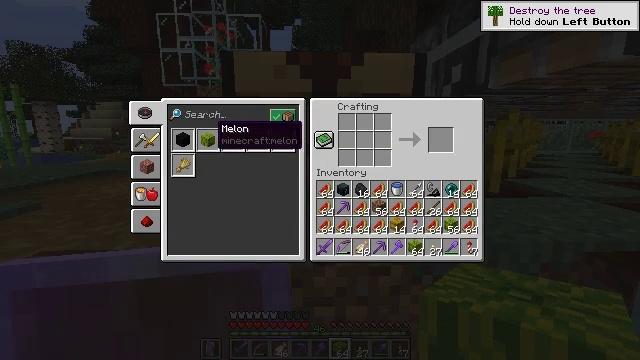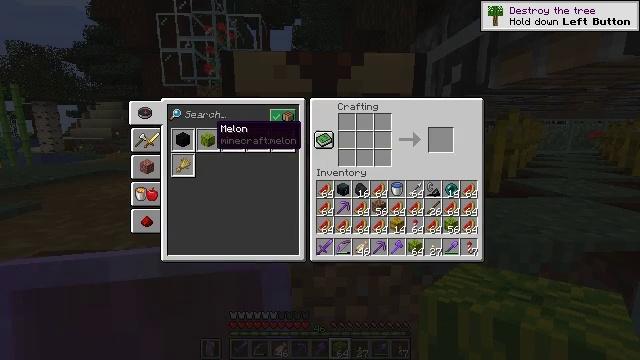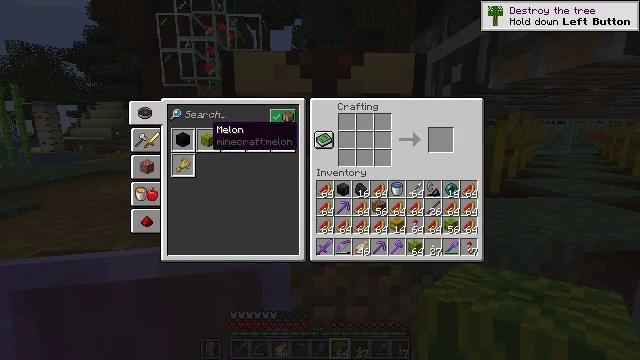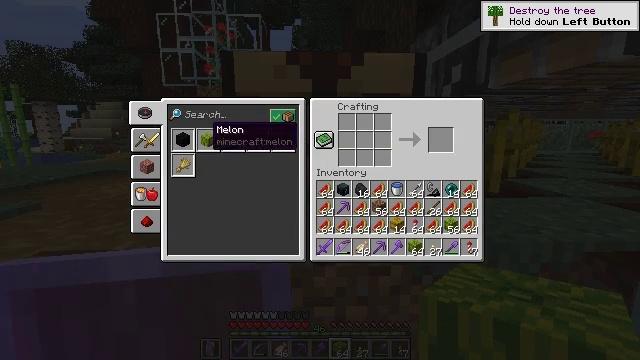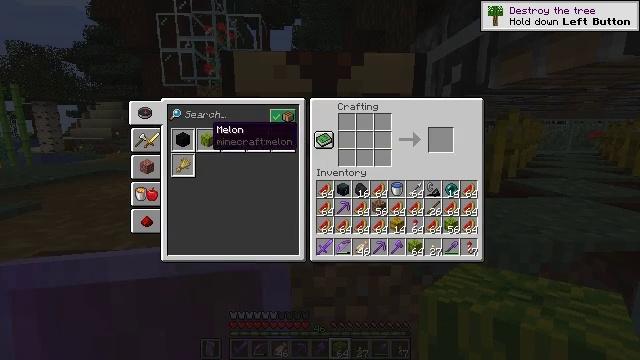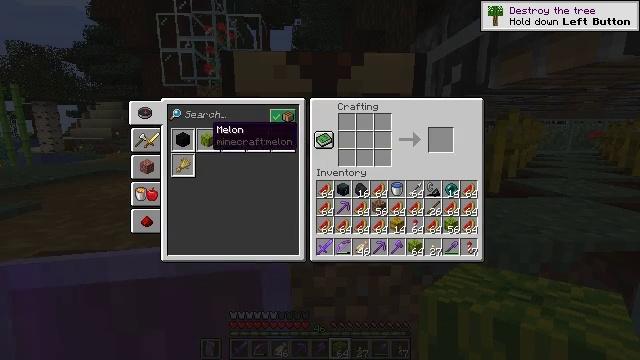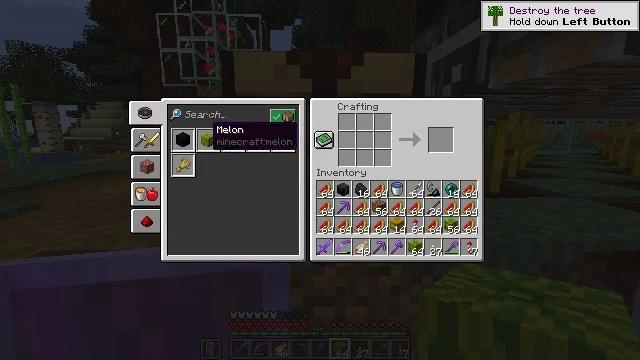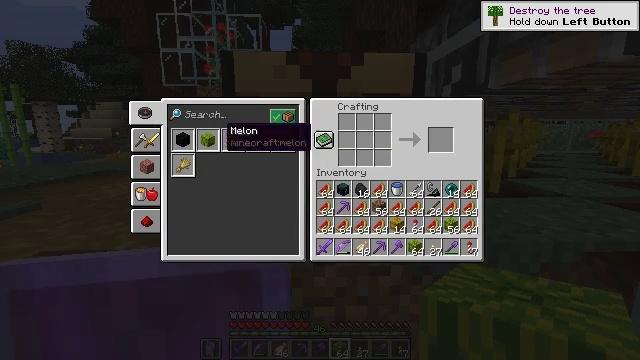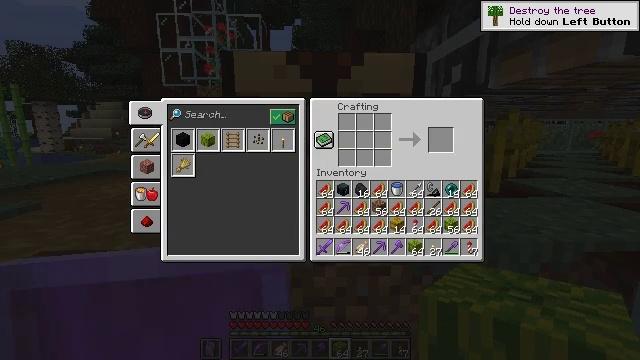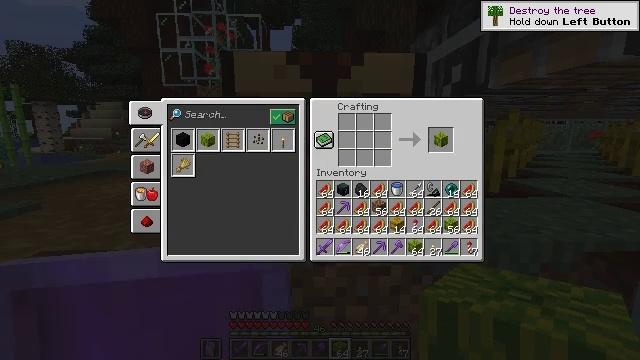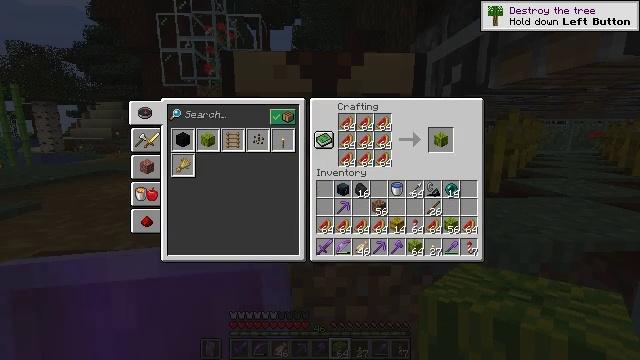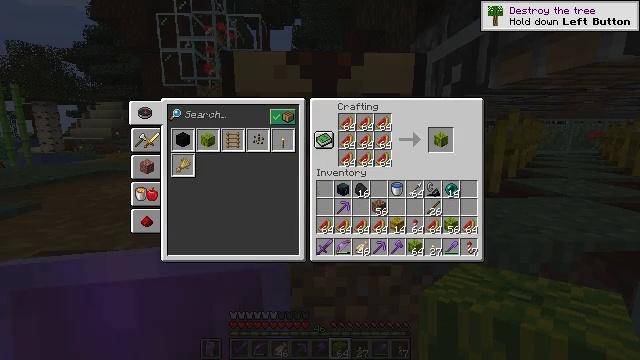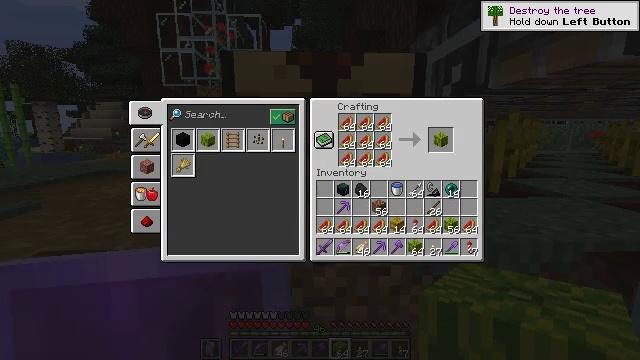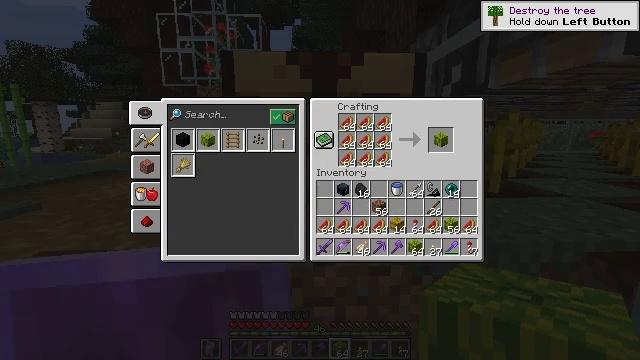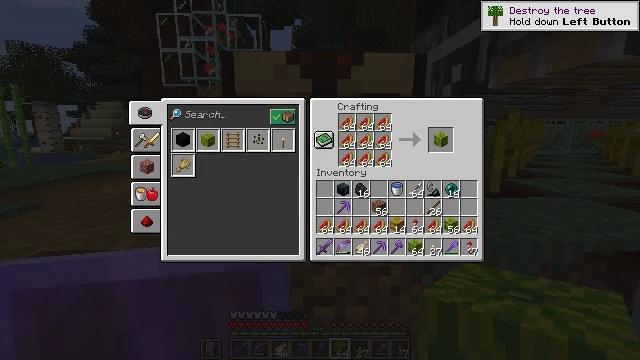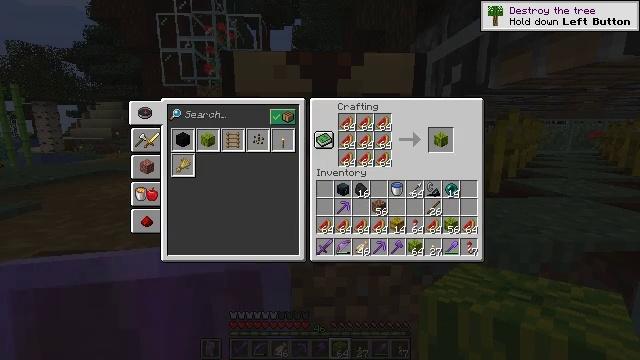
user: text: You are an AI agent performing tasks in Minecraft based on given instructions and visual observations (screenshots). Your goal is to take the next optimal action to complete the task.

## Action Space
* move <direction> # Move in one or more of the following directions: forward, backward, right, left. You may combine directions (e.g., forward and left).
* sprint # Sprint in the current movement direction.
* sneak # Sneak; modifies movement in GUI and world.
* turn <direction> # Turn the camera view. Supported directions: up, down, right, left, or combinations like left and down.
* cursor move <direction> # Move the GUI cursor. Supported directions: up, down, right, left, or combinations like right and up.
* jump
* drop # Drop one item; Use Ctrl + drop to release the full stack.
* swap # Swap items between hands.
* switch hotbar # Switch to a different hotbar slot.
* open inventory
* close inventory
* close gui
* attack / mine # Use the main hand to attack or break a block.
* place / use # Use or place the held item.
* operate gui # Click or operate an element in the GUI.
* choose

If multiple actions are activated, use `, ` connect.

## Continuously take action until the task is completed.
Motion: motion action
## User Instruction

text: Place melon slices in the grid to craft a melon.
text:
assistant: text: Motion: sneak
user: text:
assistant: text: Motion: sneak
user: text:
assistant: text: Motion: sneak
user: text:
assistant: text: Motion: sneak, operate gui
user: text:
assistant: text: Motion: sneak, operate gui
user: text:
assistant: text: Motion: sneak, operate gui
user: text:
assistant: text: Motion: sneak, cursor move right
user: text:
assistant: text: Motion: sneak, cursor move right and down
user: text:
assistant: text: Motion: sneak, cursor move right and down
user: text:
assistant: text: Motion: sneak, cursor move right
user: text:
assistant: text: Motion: sneak
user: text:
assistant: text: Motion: sneak
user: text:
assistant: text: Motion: sneak
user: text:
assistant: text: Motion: sneak
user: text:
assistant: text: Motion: sneak
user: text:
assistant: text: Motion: sneak
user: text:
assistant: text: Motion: sneak, cursor move up
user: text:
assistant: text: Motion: sneak
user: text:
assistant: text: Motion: sneak
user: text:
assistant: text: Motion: sneak
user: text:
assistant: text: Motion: sneak, cursor move left
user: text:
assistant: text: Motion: sneak
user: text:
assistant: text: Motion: sneak
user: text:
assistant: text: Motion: sneak
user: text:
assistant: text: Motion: sneak, operate gui
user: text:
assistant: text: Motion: sneak, operate gui
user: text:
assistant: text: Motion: sneak, operate gui
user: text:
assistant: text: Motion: sneak, operate gui
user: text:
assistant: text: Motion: sneak, operate gui
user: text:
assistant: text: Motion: sneak, operate gui